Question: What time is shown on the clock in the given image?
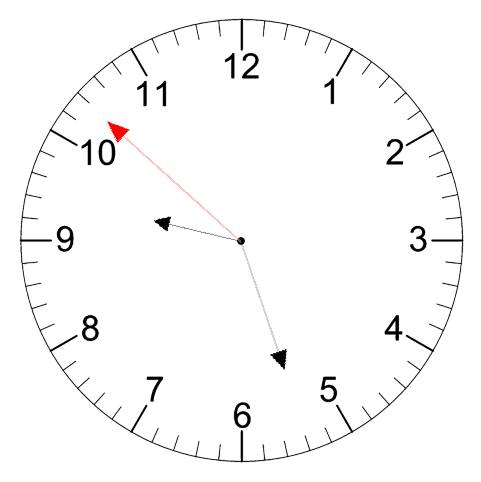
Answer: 09:26:52